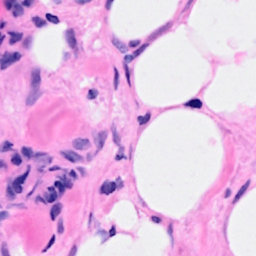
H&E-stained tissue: Breast